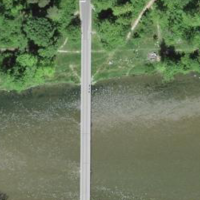
EUNIS habitat code: 15
Species observed at this site:
Cygnus olor
Convallaria majalis
Calopteryx splendens
Neottia ovata
Castor fiber